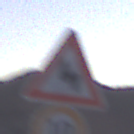
Verkehrszeichen: DoppelkurveZunaechstLinks
Zusatzzeichen unten: Geschwindigkeit10
Umgebung: Outdoor, Nature
Tageszeit: Dusk
Wetter: Clear
Licht: Natural
Jahreszeit: NotSpecified
Kontrast: LowContrast